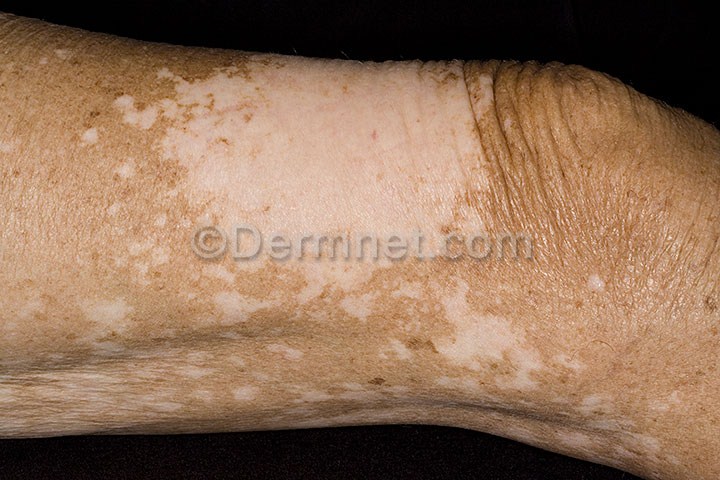
Disease: Light Diseases and Disorders of Pigmentation